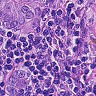
Metastatic tissue present: yes